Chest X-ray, PA view. Patient: 41 years old, sex F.
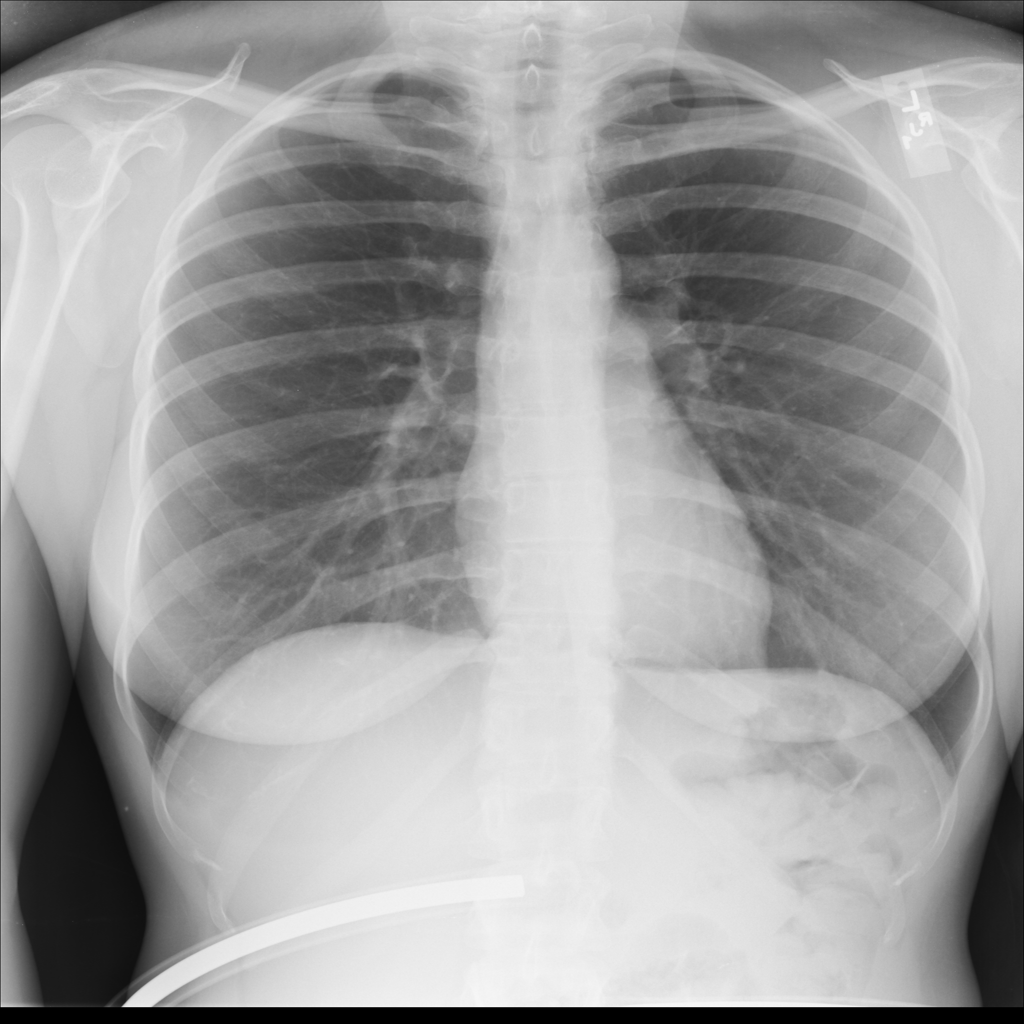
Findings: No Finding